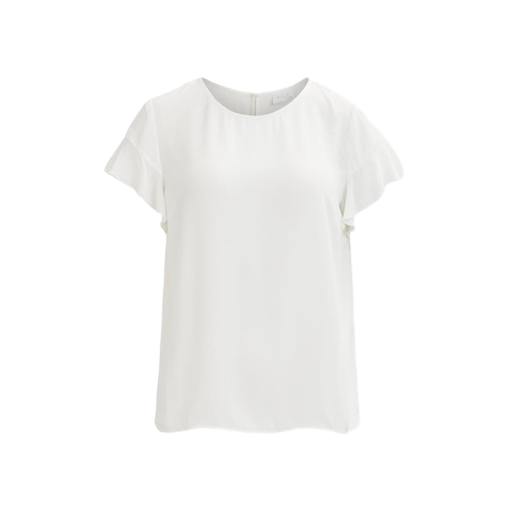
short-sleeve top only macy, white flutter-sleeve top, white ruffle tee, white background